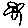
Label: flower